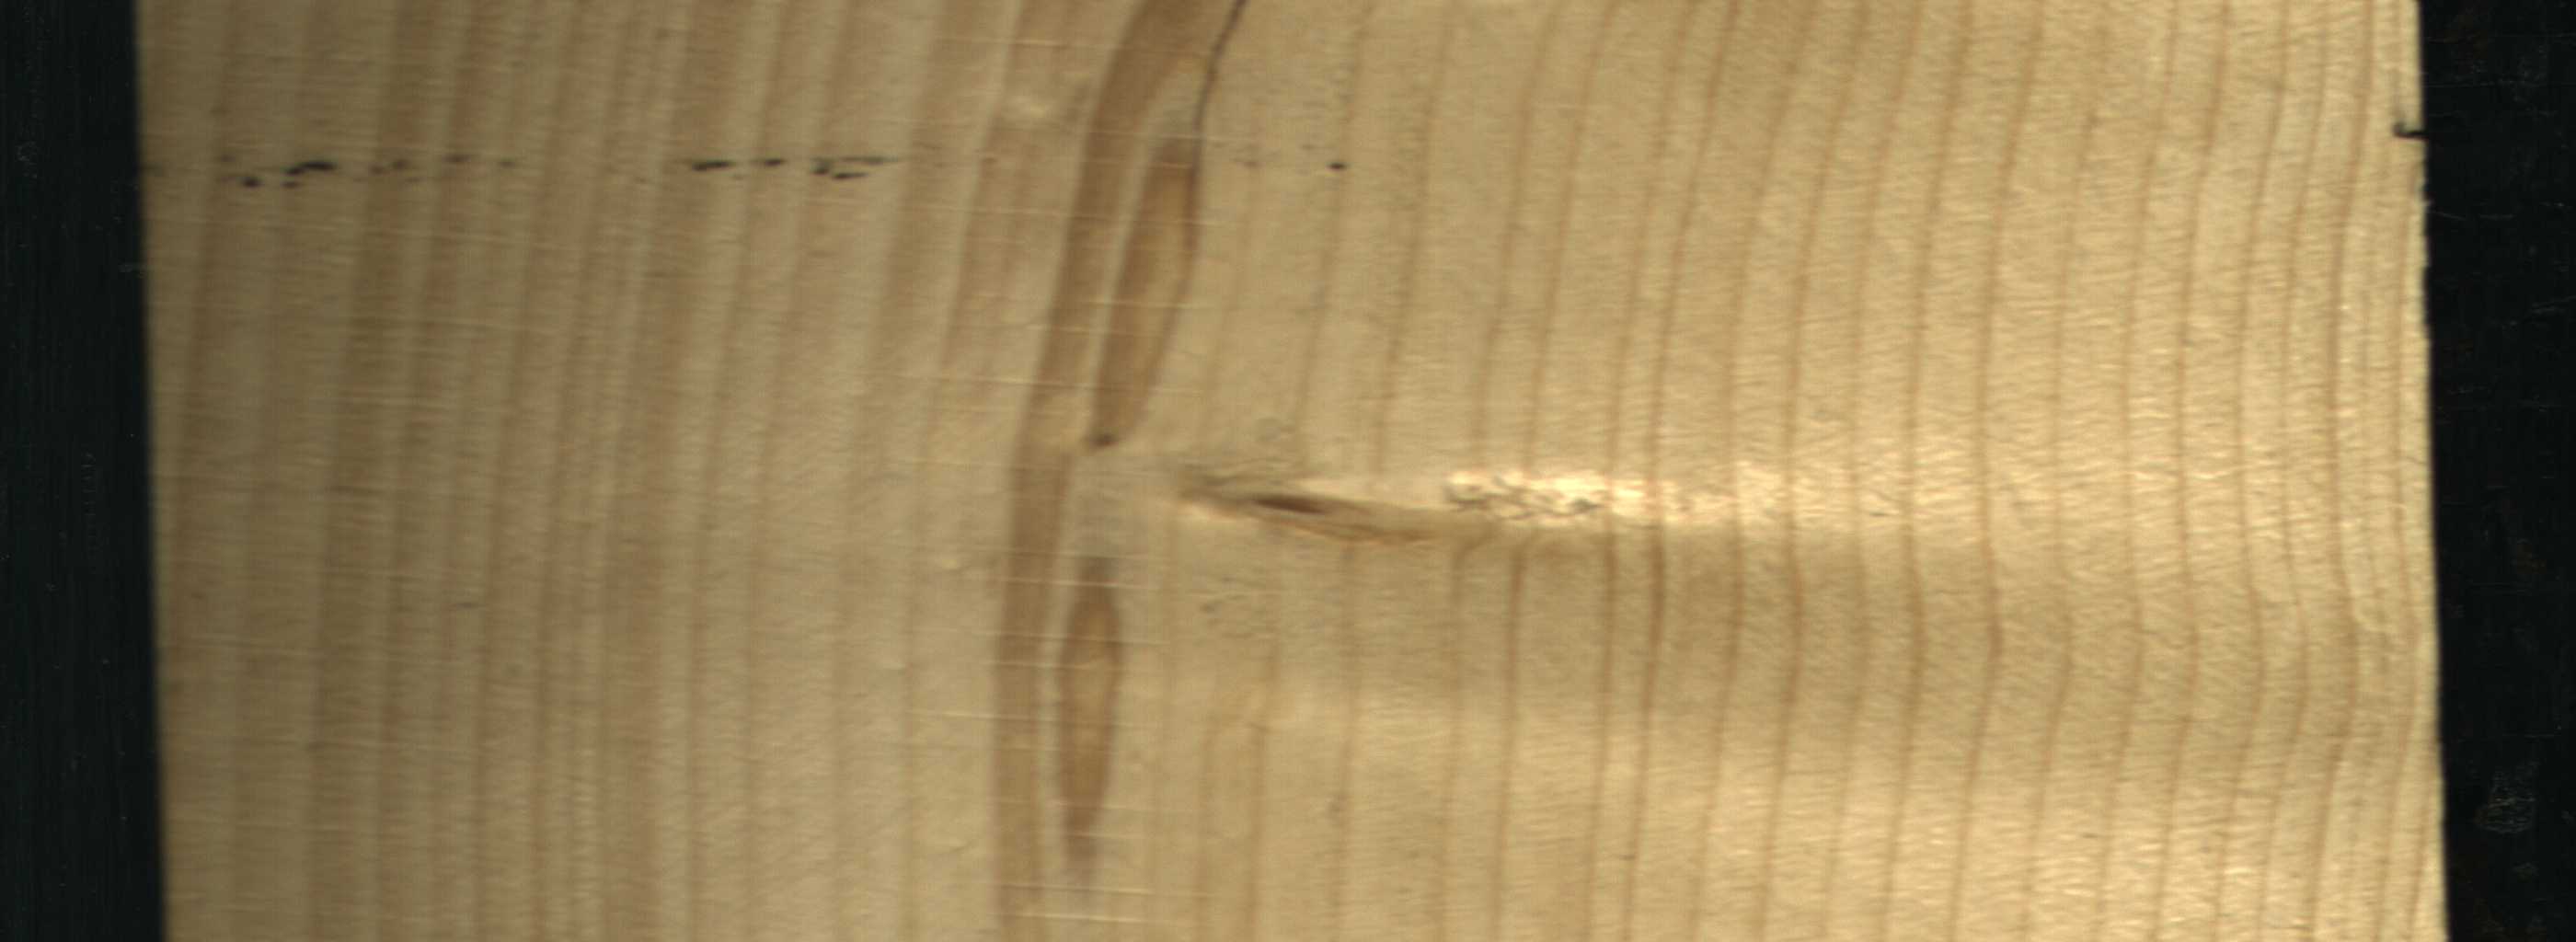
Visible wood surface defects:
Quartzity
Live_Knot